Question: I am creating a plot like that:
'''
plot(sale, x = timeSeq, type = "o", xlim = timeLine, ylim = c(-.1, .4))
lines(purchase, x = timeSeq, type = "o", col="red", pch=0)
axis(side = 1, at = timeSeq)
abline(v = 0, col = "black")
legend("topright", "sale" ,pch = 1 )
'''
As you can see I want to add a legend to my plot, however I currently can only add the sale to my plot.

I want to add a legend so that the red line is purchase and the blackline is sale in the legend?
Any suggestions how to add this?
I appreciate your answer!
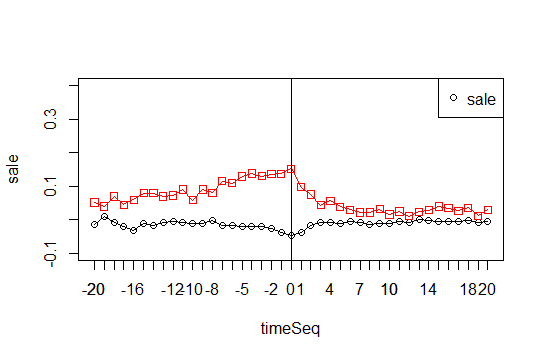
Answer: Try this:
'''
legend("topright", c("sale", "purchase") ,pch = c(1,0), col=c("black", "red") )
'''